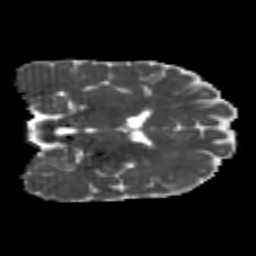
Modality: MD
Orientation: coronal
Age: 24
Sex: male
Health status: healthy
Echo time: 0.074 s